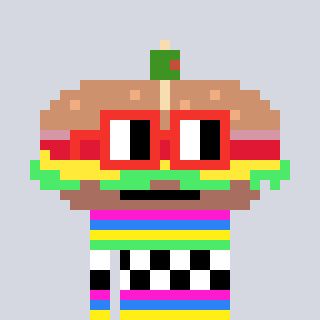
a pixel art character with square red glasses, a sandwich-shaped head and a bluegrey-colored body on a cool background